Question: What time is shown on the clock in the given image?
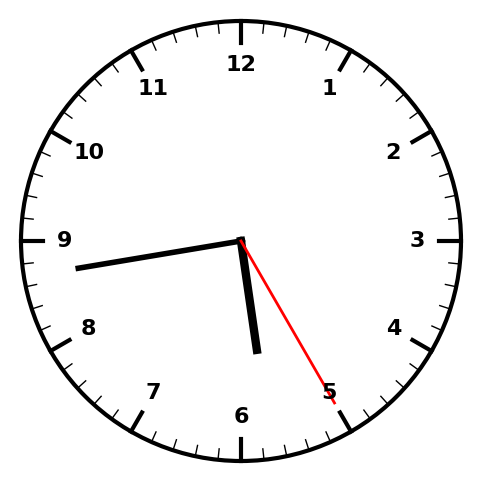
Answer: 05:43:25